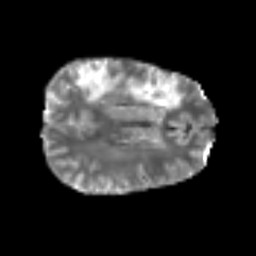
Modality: T2w
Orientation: axial
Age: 56
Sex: male
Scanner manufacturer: siemens
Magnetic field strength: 3 T
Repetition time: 6.1 s
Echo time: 0.101 s